Aerial crown-view tile of a tropical tree (Barro Colorado Island, Panama), acquired 20250124:
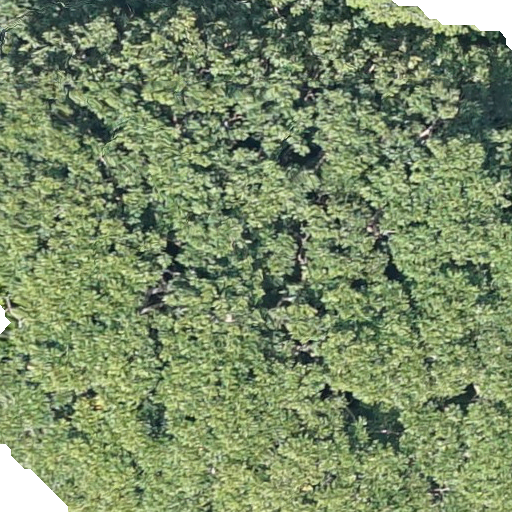
Species: Dipteryx oleifera
GBIF accepted scientific name: Dipteryx oleifera
Crown area: 542.552 m²